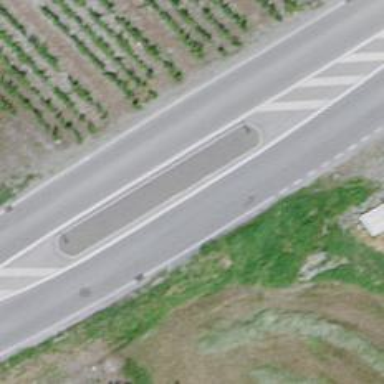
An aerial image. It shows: Traffic calming island.